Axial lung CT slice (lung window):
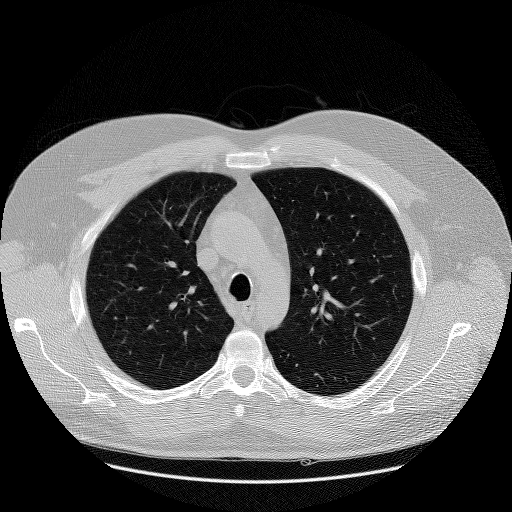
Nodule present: no